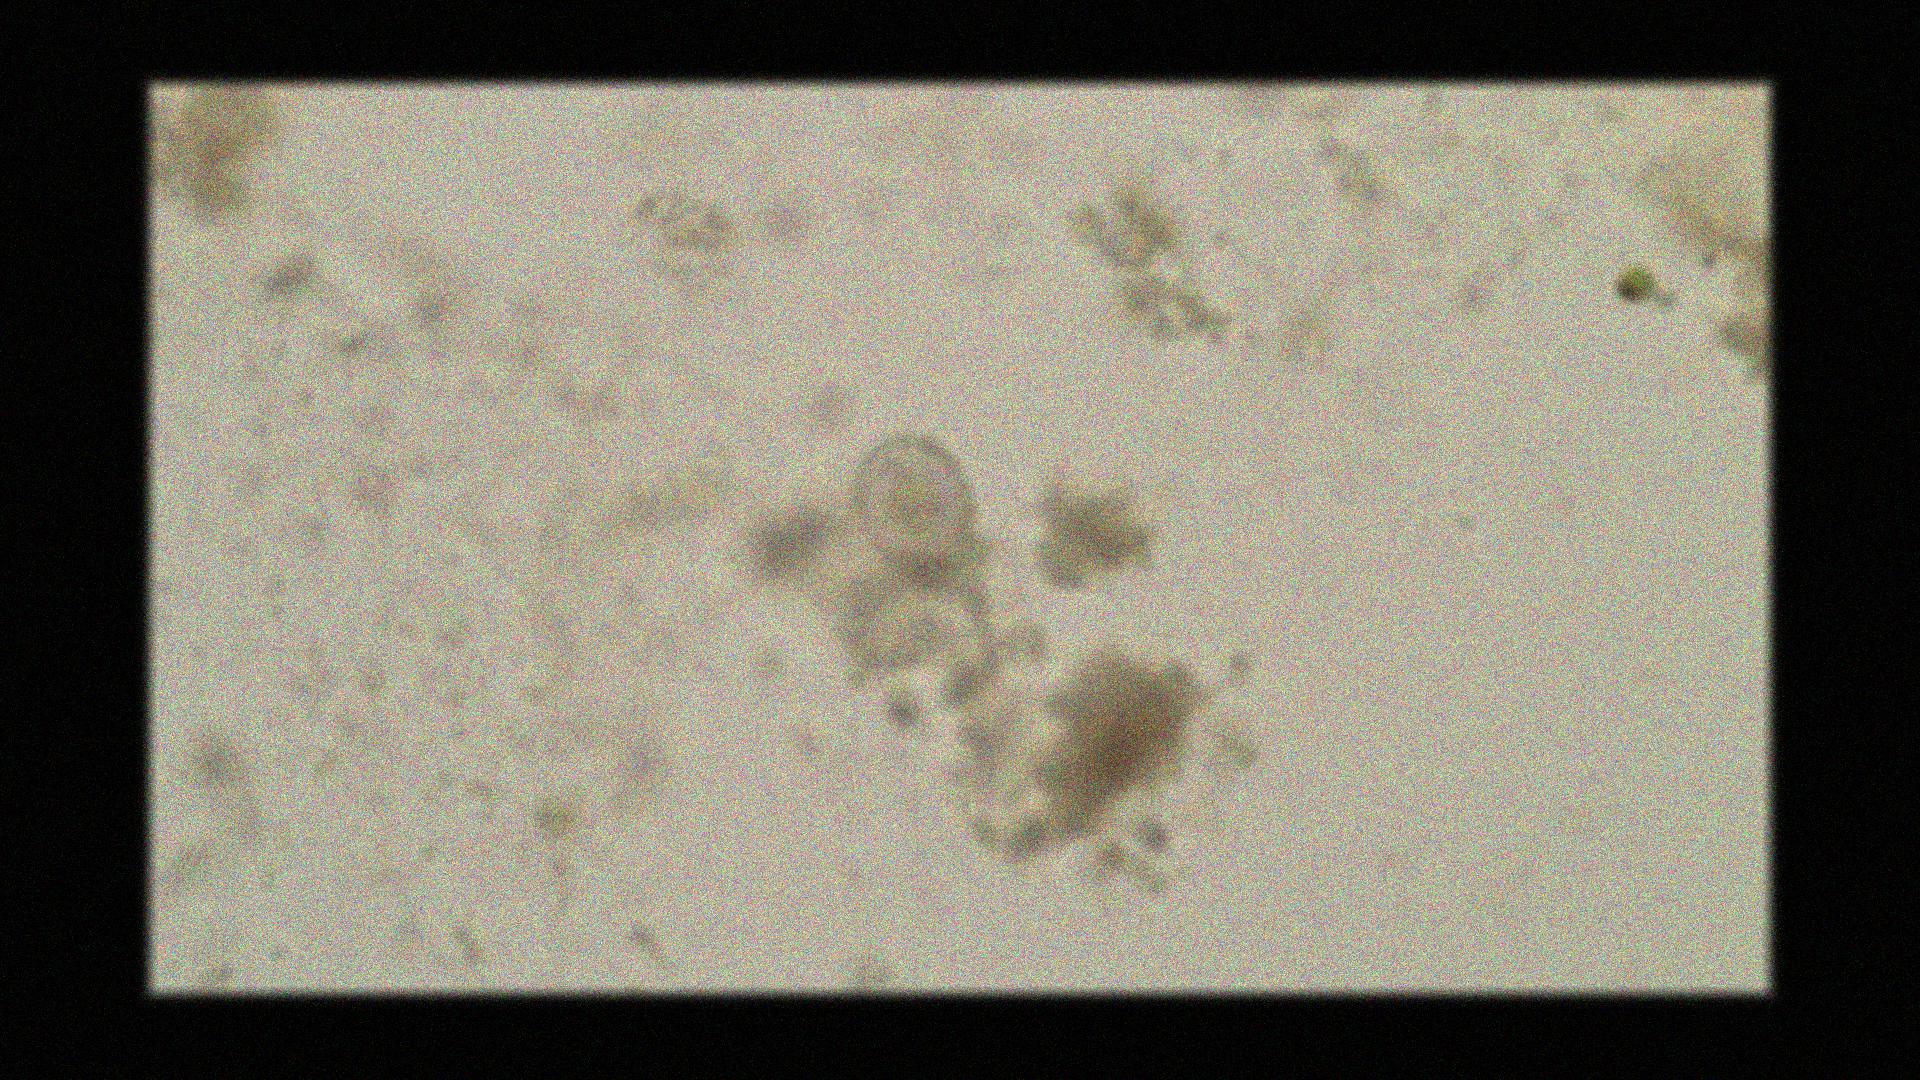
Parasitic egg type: Hymenolepis nana